Question: I just deployed a Silverlight app.
It's an authenticated app (i.e. only logged-in users may access it, otherwise navigates to the login screen), I launch the application, I can see the Silverlight interface loading and forwarding to the login screen, but even I enter a un/pwd that exists in the server, it doesn't let me get in.
I tried throwing an exception from the 'AuthenticationService.GetUser' (RIA), but I don't see any sign of exception on the client.
Can you think of something I missed out while deploying?
On my development environment it works great, it just doesn't get to work on the server.
Note, I navigated to <URL> and a similar page is rendered to my browser:

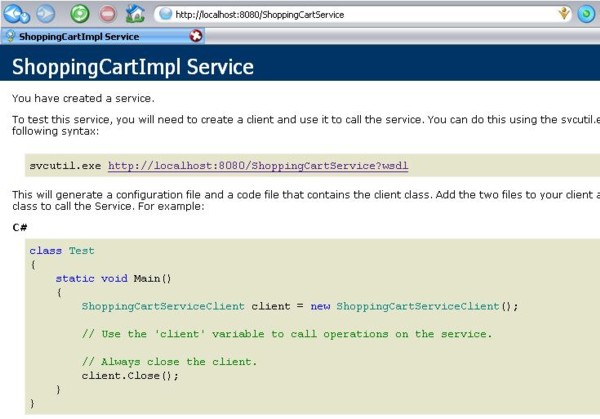
Answer: This really could be caused b any number of reasons. Ensure that your service endpoints have been updated correctly to reflect the server environment. Also, here are some helpful troubleshooting tips when deploying a Silverlight app with a RIA service.
Check out <URL> blog post.
And here is a video that details some more deployment and debugging tips when deploying WCF RIA services: <URL>
Google Chrome has a nice set of developer tools that allow you to monitor the http network traffic that could help you as well.